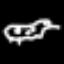
Label: frog